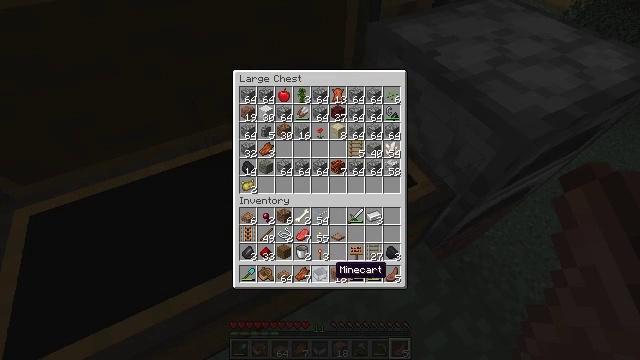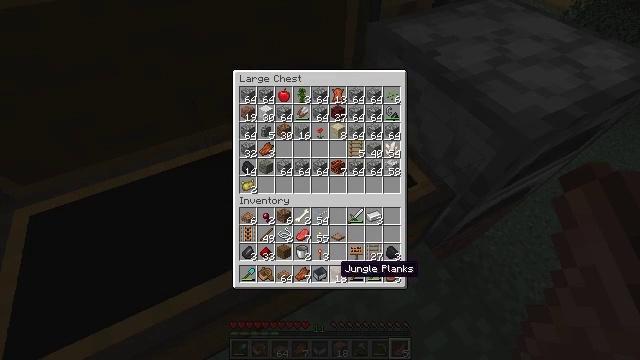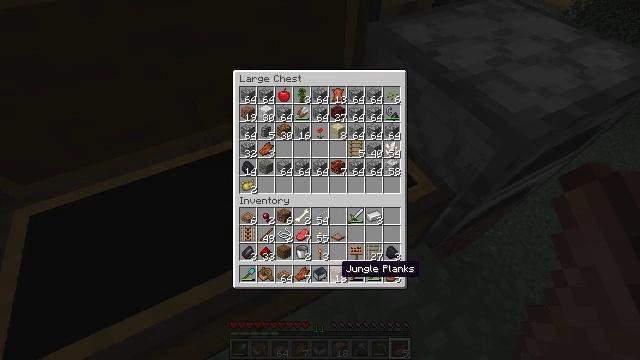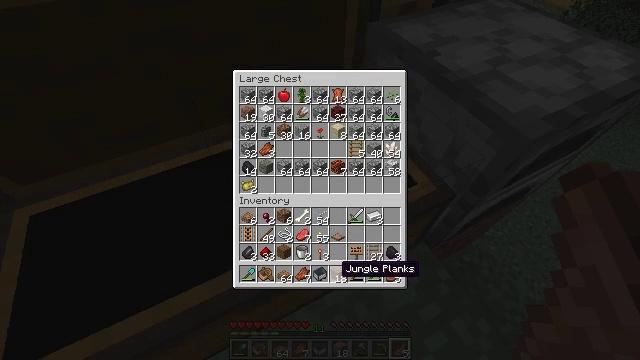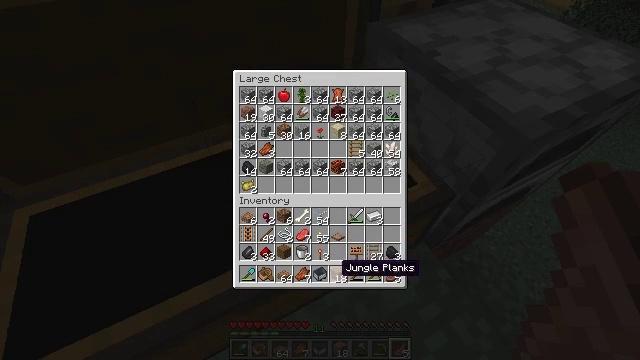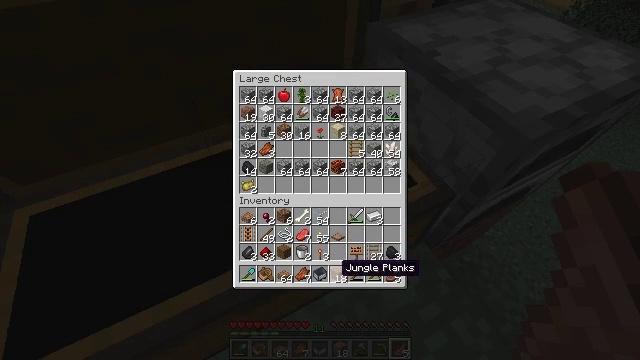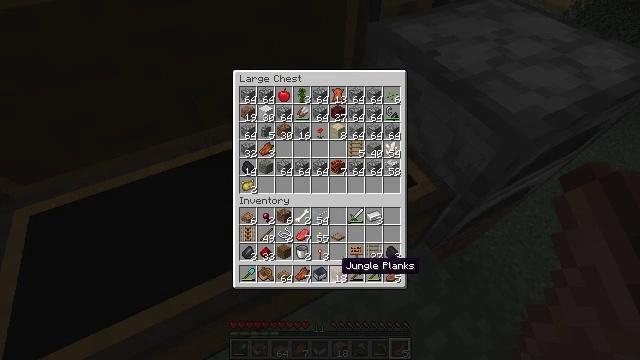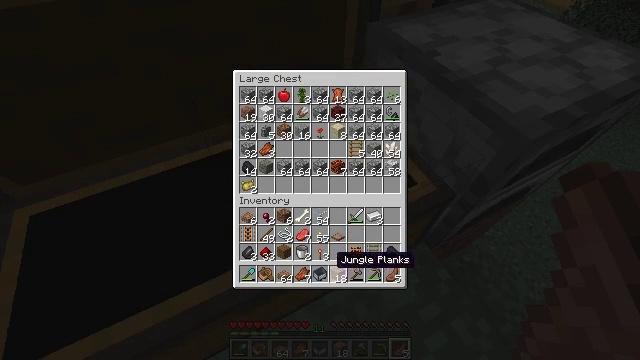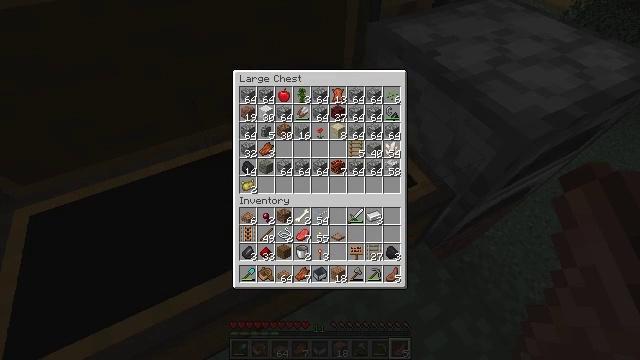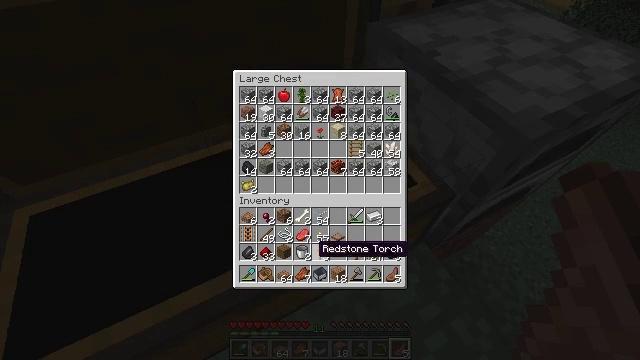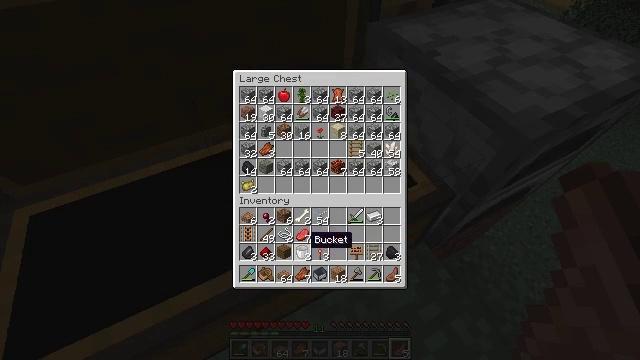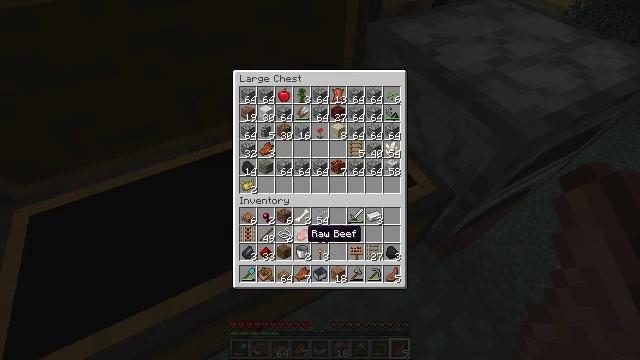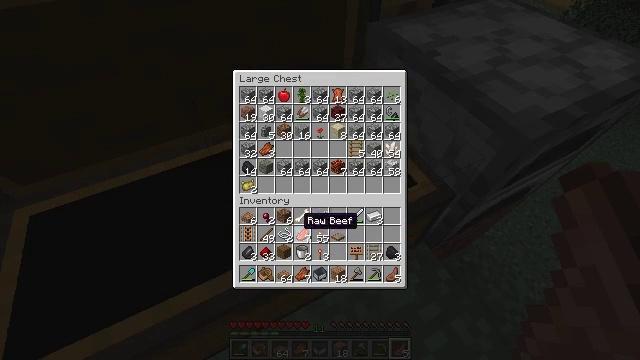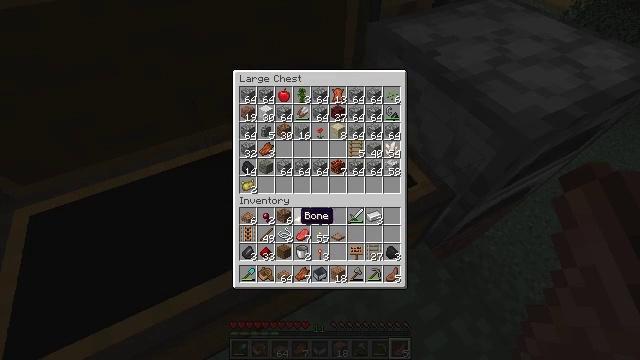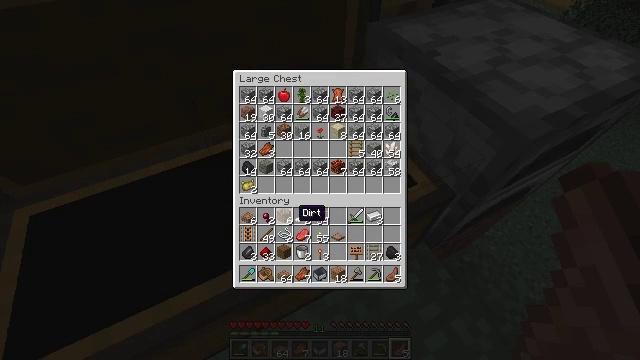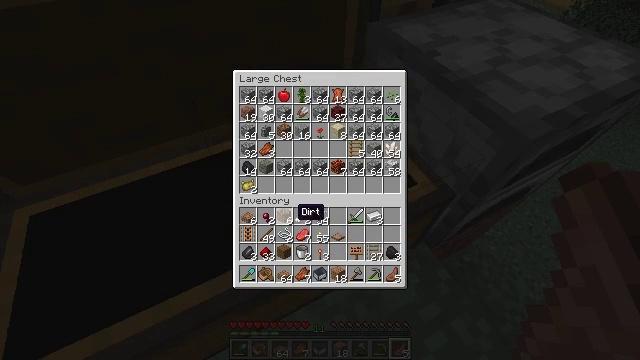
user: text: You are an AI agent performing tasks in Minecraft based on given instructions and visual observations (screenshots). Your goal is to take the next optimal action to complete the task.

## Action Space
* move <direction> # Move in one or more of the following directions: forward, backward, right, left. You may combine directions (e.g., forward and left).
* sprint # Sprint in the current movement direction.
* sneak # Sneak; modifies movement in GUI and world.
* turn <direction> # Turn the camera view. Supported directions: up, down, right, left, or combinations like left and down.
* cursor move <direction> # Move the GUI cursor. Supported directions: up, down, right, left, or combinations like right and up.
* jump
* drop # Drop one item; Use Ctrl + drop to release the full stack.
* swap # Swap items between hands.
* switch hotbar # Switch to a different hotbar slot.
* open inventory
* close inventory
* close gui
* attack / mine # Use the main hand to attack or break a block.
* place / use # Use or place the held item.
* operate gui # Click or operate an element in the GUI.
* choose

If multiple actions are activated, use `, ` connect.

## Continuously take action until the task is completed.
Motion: motion action
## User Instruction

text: Combine jungle wood materials to craft a jungle fence gate.
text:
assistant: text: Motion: sneak
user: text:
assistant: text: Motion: sneak
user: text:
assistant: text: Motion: sneak
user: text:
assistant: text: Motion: sneak
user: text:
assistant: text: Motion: sneak
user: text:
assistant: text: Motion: sneak
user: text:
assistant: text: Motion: sneak
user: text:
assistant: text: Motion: sneak, cursor move left and up
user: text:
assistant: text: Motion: sneak, cursor move left
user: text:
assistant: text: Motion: sneak, cursor move left and up
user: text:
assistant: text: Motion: sneak
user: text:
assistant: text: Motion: sneak, cursor move up
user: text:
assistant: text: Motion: sneak
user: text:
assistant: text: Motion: sneak
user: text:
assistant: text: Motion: sneak
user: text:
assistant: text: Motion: sneak
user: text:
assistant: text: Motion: sneak
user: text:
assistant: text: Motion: sneak
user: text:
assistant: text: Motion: sneak
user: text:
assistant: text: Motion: sneak, operate gui
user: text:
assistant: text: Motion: sneak, operate gui
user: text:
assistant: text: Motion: sneak, cursor move down
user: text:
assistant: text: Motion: sneak, cursor move down
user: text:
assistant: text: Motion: sneak
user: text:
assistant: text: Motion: sneak
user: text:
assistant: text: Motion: sneak
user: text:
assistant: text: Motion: sneak
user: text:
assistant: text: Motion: sneak
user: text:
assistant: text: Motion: sneak, operate gui
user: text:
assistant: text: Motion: sneak, operate gui